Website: home-depot
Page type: review-order
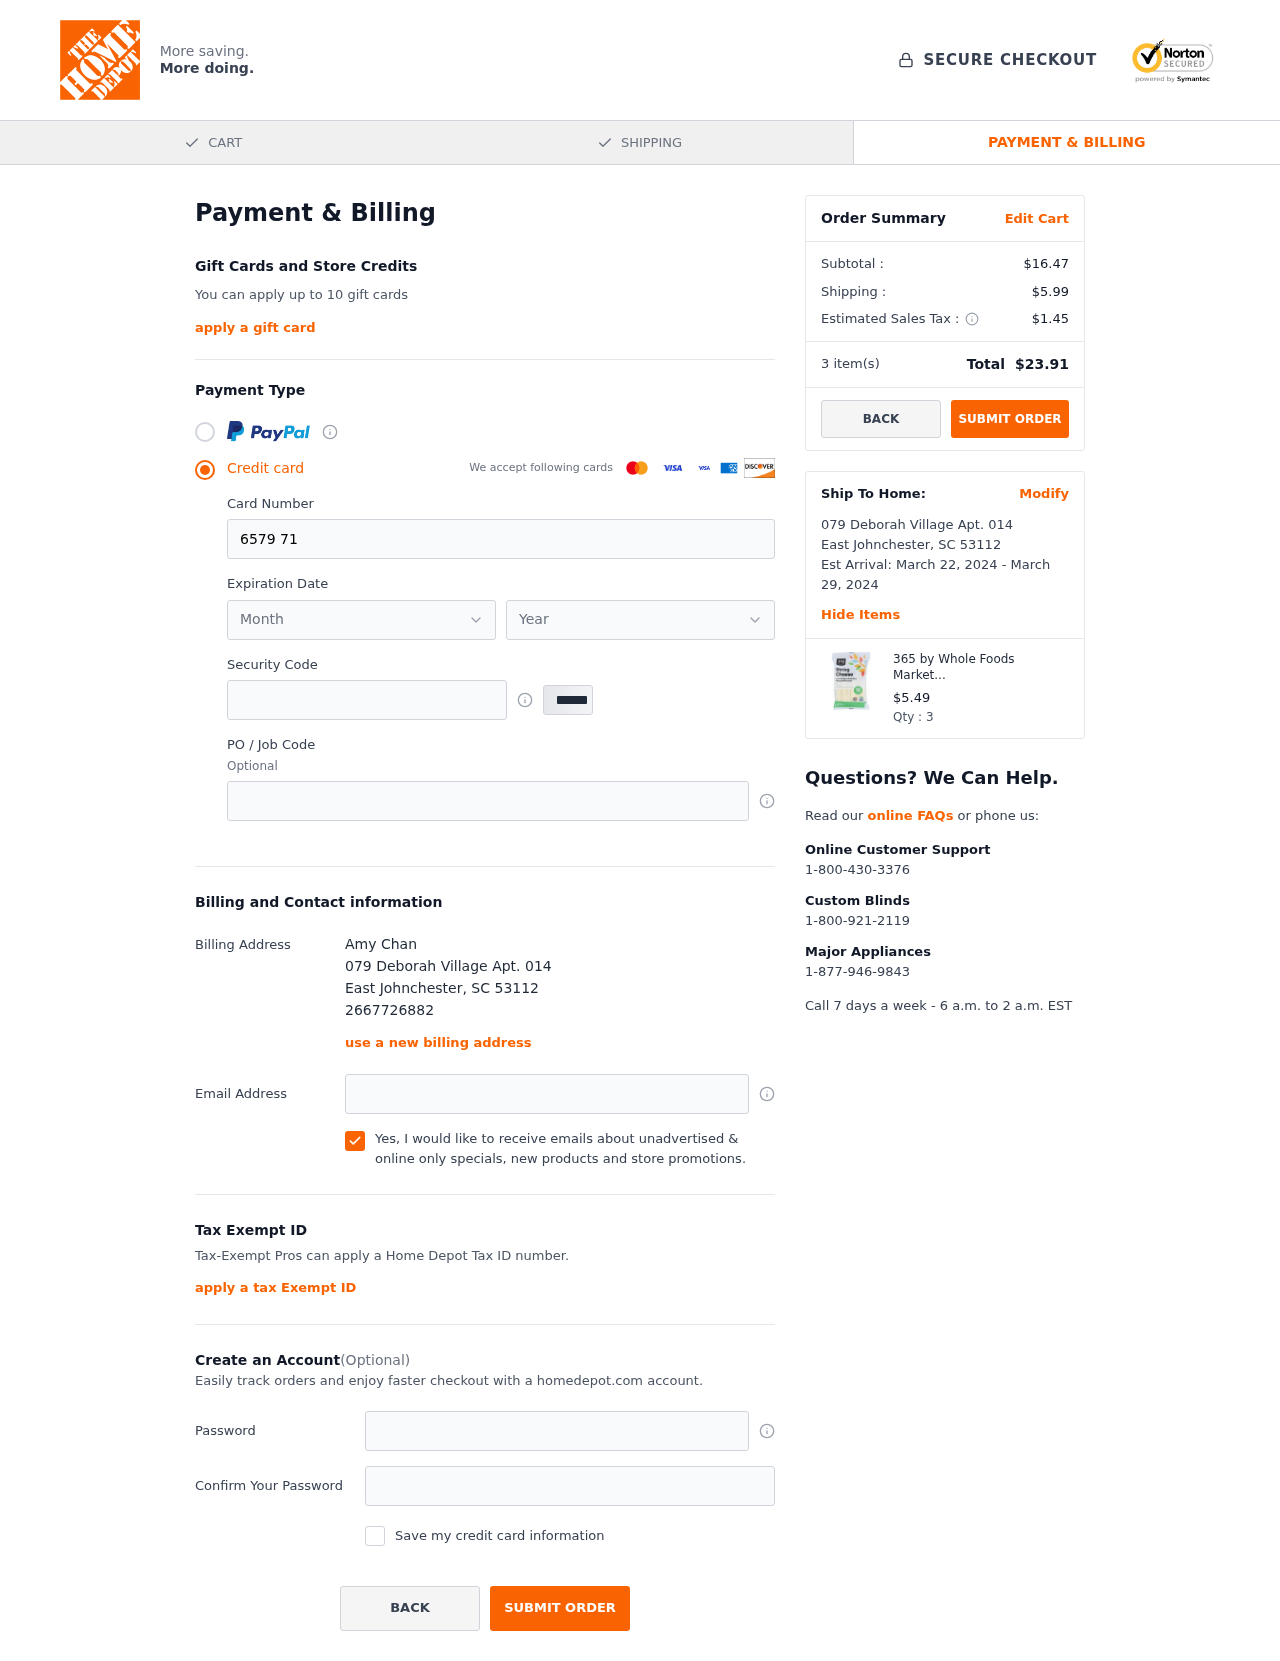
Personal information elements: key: PII_CARD_EXPIRY_MONTH
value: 01
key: PII_CARD_EXPIRY_YEAR
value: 26
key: PII_CITY
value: East Johnchester
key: PII_FULLNAME
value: Amy Chan
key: PII_PHONE
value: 2667726882
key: PII_POSTCODE
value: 53112
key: PII_STATE_ABBR
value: SC
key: PII_STREET
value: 079 Deborah Village Apt. 014
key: PII_CARD_NUMBER
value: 6579 7143 9655 9563
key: PII_CARD_CVV
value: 885
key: PII_EMAIL
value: amychan@hotmail.com
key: PII_POSTCODE_FULL
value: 53112
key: PII_POSTCODE_NUMERIC
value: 53112
Product elements: key: PRODUCT1_NAME
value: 365 by Whole Foods Market, String Cheese (12 - 1 Ounce Sticks), 12 Ounce (Packaging May Vary)
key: PRODUCT1_PRICE
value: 5.49
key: PRODUCT1_QUANTITY
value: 3
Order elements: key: ORDER_SUBTOTAL
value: $16.47
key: ORDER_SHIPPING_COST
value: $5.99
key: ORDER_TAX
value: $1.45
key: ORDER_NUM_ITEMS
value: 3
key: ORDER_TOTAL
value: $23.91
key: ORDER_SHIPPING_DATE
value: March 22, 2024
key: ORDER_DELIVERY_DATE
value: March 29, 2024